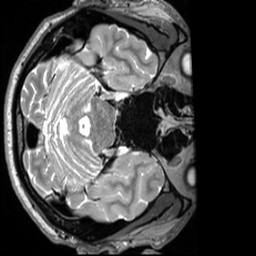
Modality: T2w
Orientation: axial
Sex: male